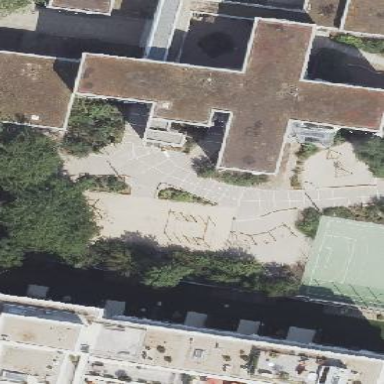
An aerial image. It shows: Part of building.